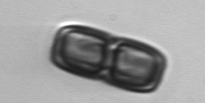
Label: Ephemera